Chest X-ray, AP view. Patient: 44 years old, sex F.
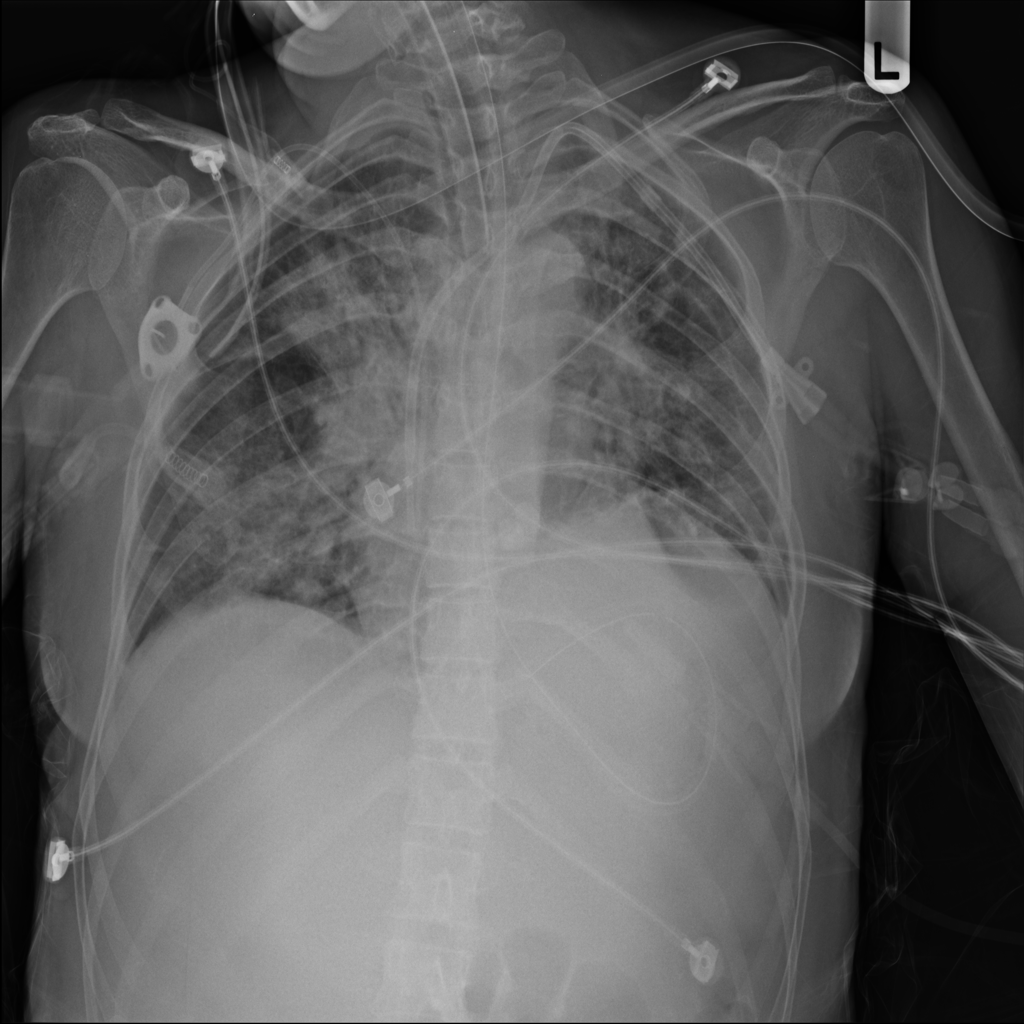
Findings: Consolidation, Infiltration